Question: I have created a linq2sql project in which I have an extension method for calling SPs.
This extension method has few features-
- - -
Extension Method -
'''
public partial class TestLinq2SqlDataContext : DataContext
{
public IMultipleResults ExceuteProcedure(string spName, IEnumerable<SqlParameter> parameters, SqlConnection sqlConnection, out SqlDataReader reader)
{
reader = null;
try
{
sqlConnection.Open();
var cmd = new SqlCommand
{
Connection = sqlConnection,
CommandText = spName,
CommandType = CommandType.StoredProcedure
};
cmd.Parameters.AddRange(parameters.ToArray());
reader = cmd.ExecuteReader();
return Translate(reader);
}
catch (Exception)
{
}
return null;
}
}
'''
I am calling below SP -
'''
CREATE PROCEDURE USP_OutPutParameterCheck(
@Id int OUTPUT,
@Name nvarchar(50) OUTPUT)
AS
BEGIN
SET @Id = 12 SET @Name = N'NameSet for OutputParameter'
END
'''
My C# code is
'''
public static void Main(){
context = new TestLinq2SqlDataContext();
#region USP_OutPutParameterCheck
var connection1 = context.Connection as SqlConnection;
SqlDataReader dataReader1;
var outParam1 = new SqlParameter
{
Direction = ParameterDirection.Output,
Value = "Abc",
DbType = DbType.String,
ParameterName = "@Name"
};
var outParam2 = new SqlParameter
{
Direction = ParameterDirection.Output,
Value = 1,
DbType = DbType.Int32,
ParameterName = "@Id"
};
var parameters11 = new[]
{
outParam1,
outParam2
};
var data21 = context.ExceuteProcedure("USP_OutPutParameterCheck", parameters11, connection1, out dataReader1);
}
'''
Now When I check the values of output parameters in debug mode I am getting the '@Id''s value perfect
but for '@Name' parameter I'm only getting value instead of
Can anyone help me out where I am going wrong in this?
Thanks
UPDATE :
Adding Screenshot when seeing the values of parameters in debug mode -

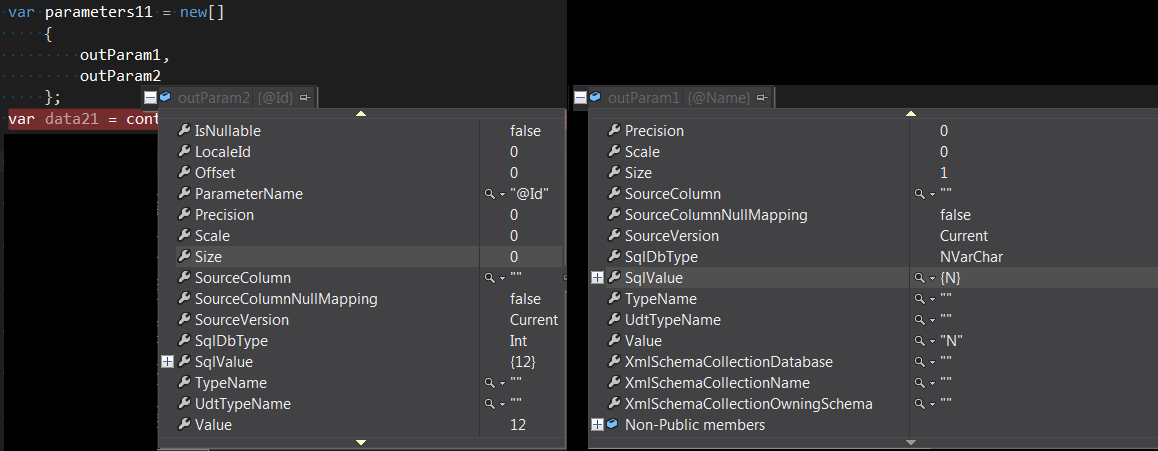
Answer: I think You must specifcy the Size of the outParam1.
See: <URL>
> For bidirectional and output parameters, and return values, you must
set the value of Size. This is not required for input parameters, and
if not explicitly set, the value is inferred from the actual size of
the specified parameter when a parameterized statement is executed.